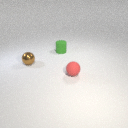
small red rubber sphere to the right of small green rubber cylinder